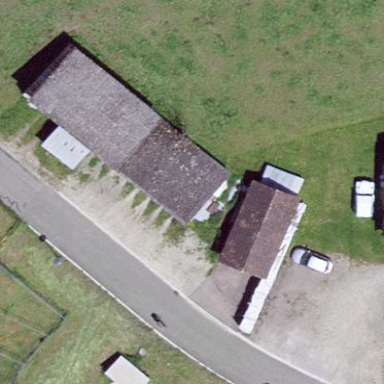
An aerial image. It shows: Garage.